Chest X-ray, AP view. Patient: 44 years old, sex M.
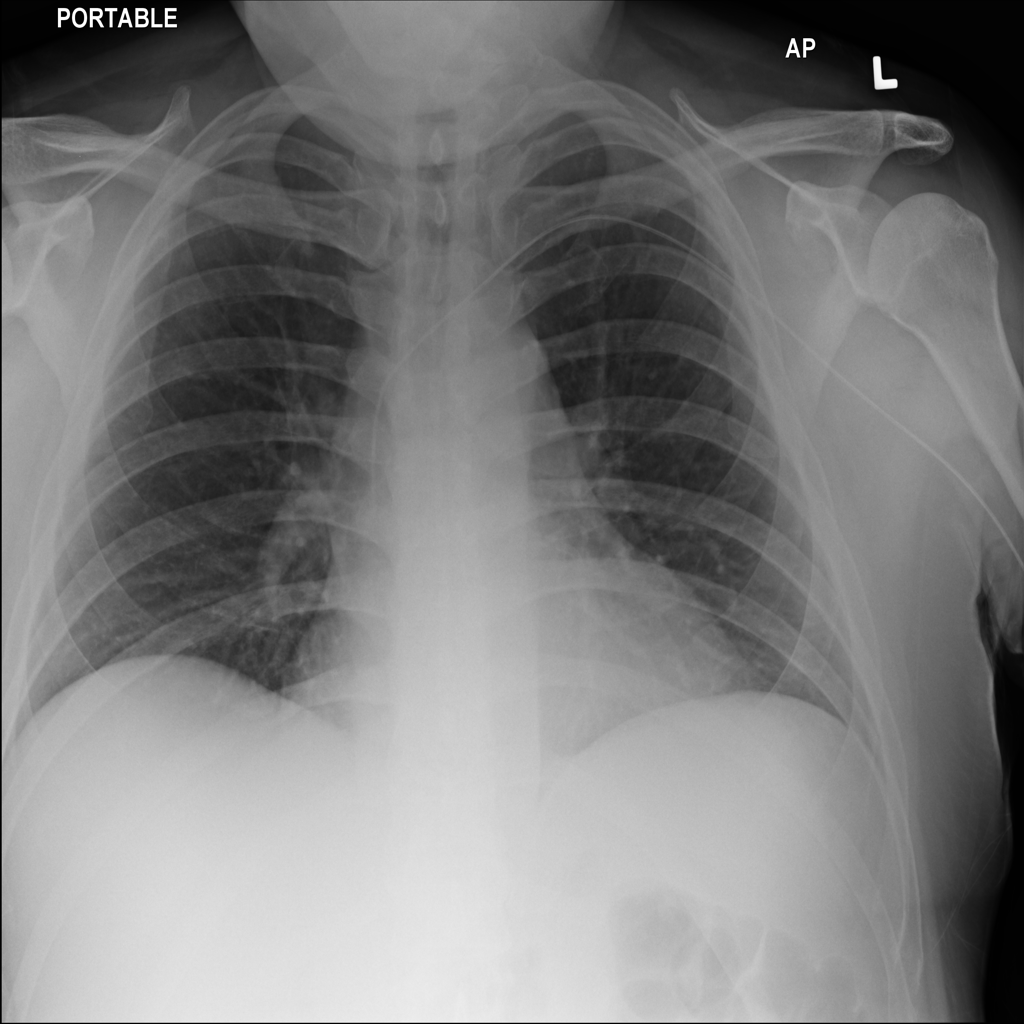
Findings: No Finding